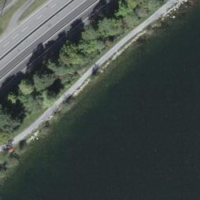
EUNIS habitat code: 14
Species observed at this site:
Rhinanthus minor